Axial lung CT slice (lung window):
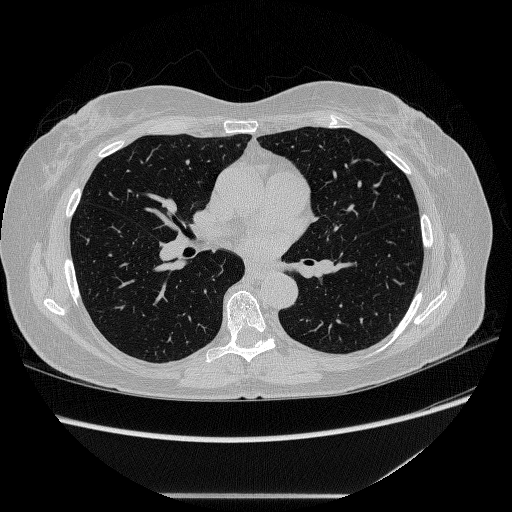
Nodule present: no